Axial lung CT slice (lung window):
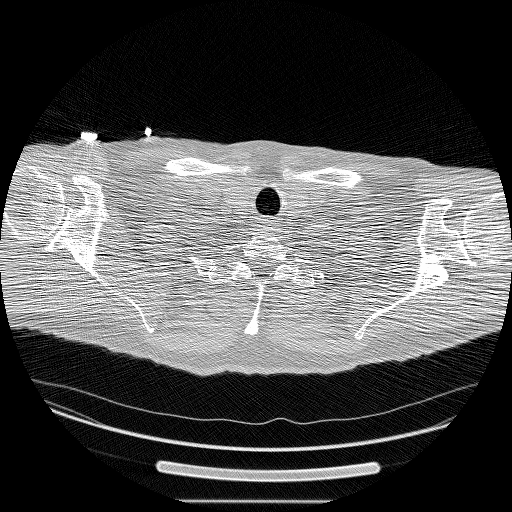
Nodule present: no